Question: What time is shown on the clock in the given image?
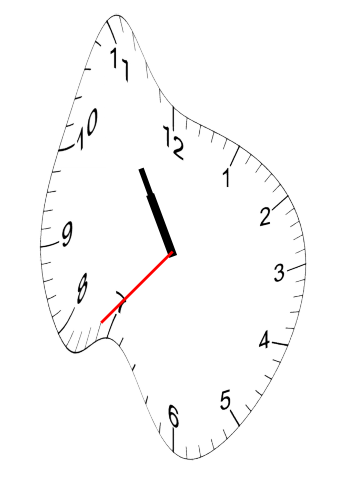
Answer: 10:54:37